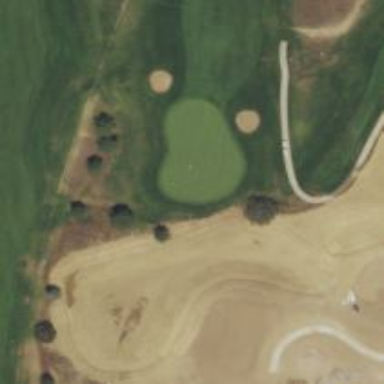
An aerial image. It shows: Golf hole.